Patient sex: M
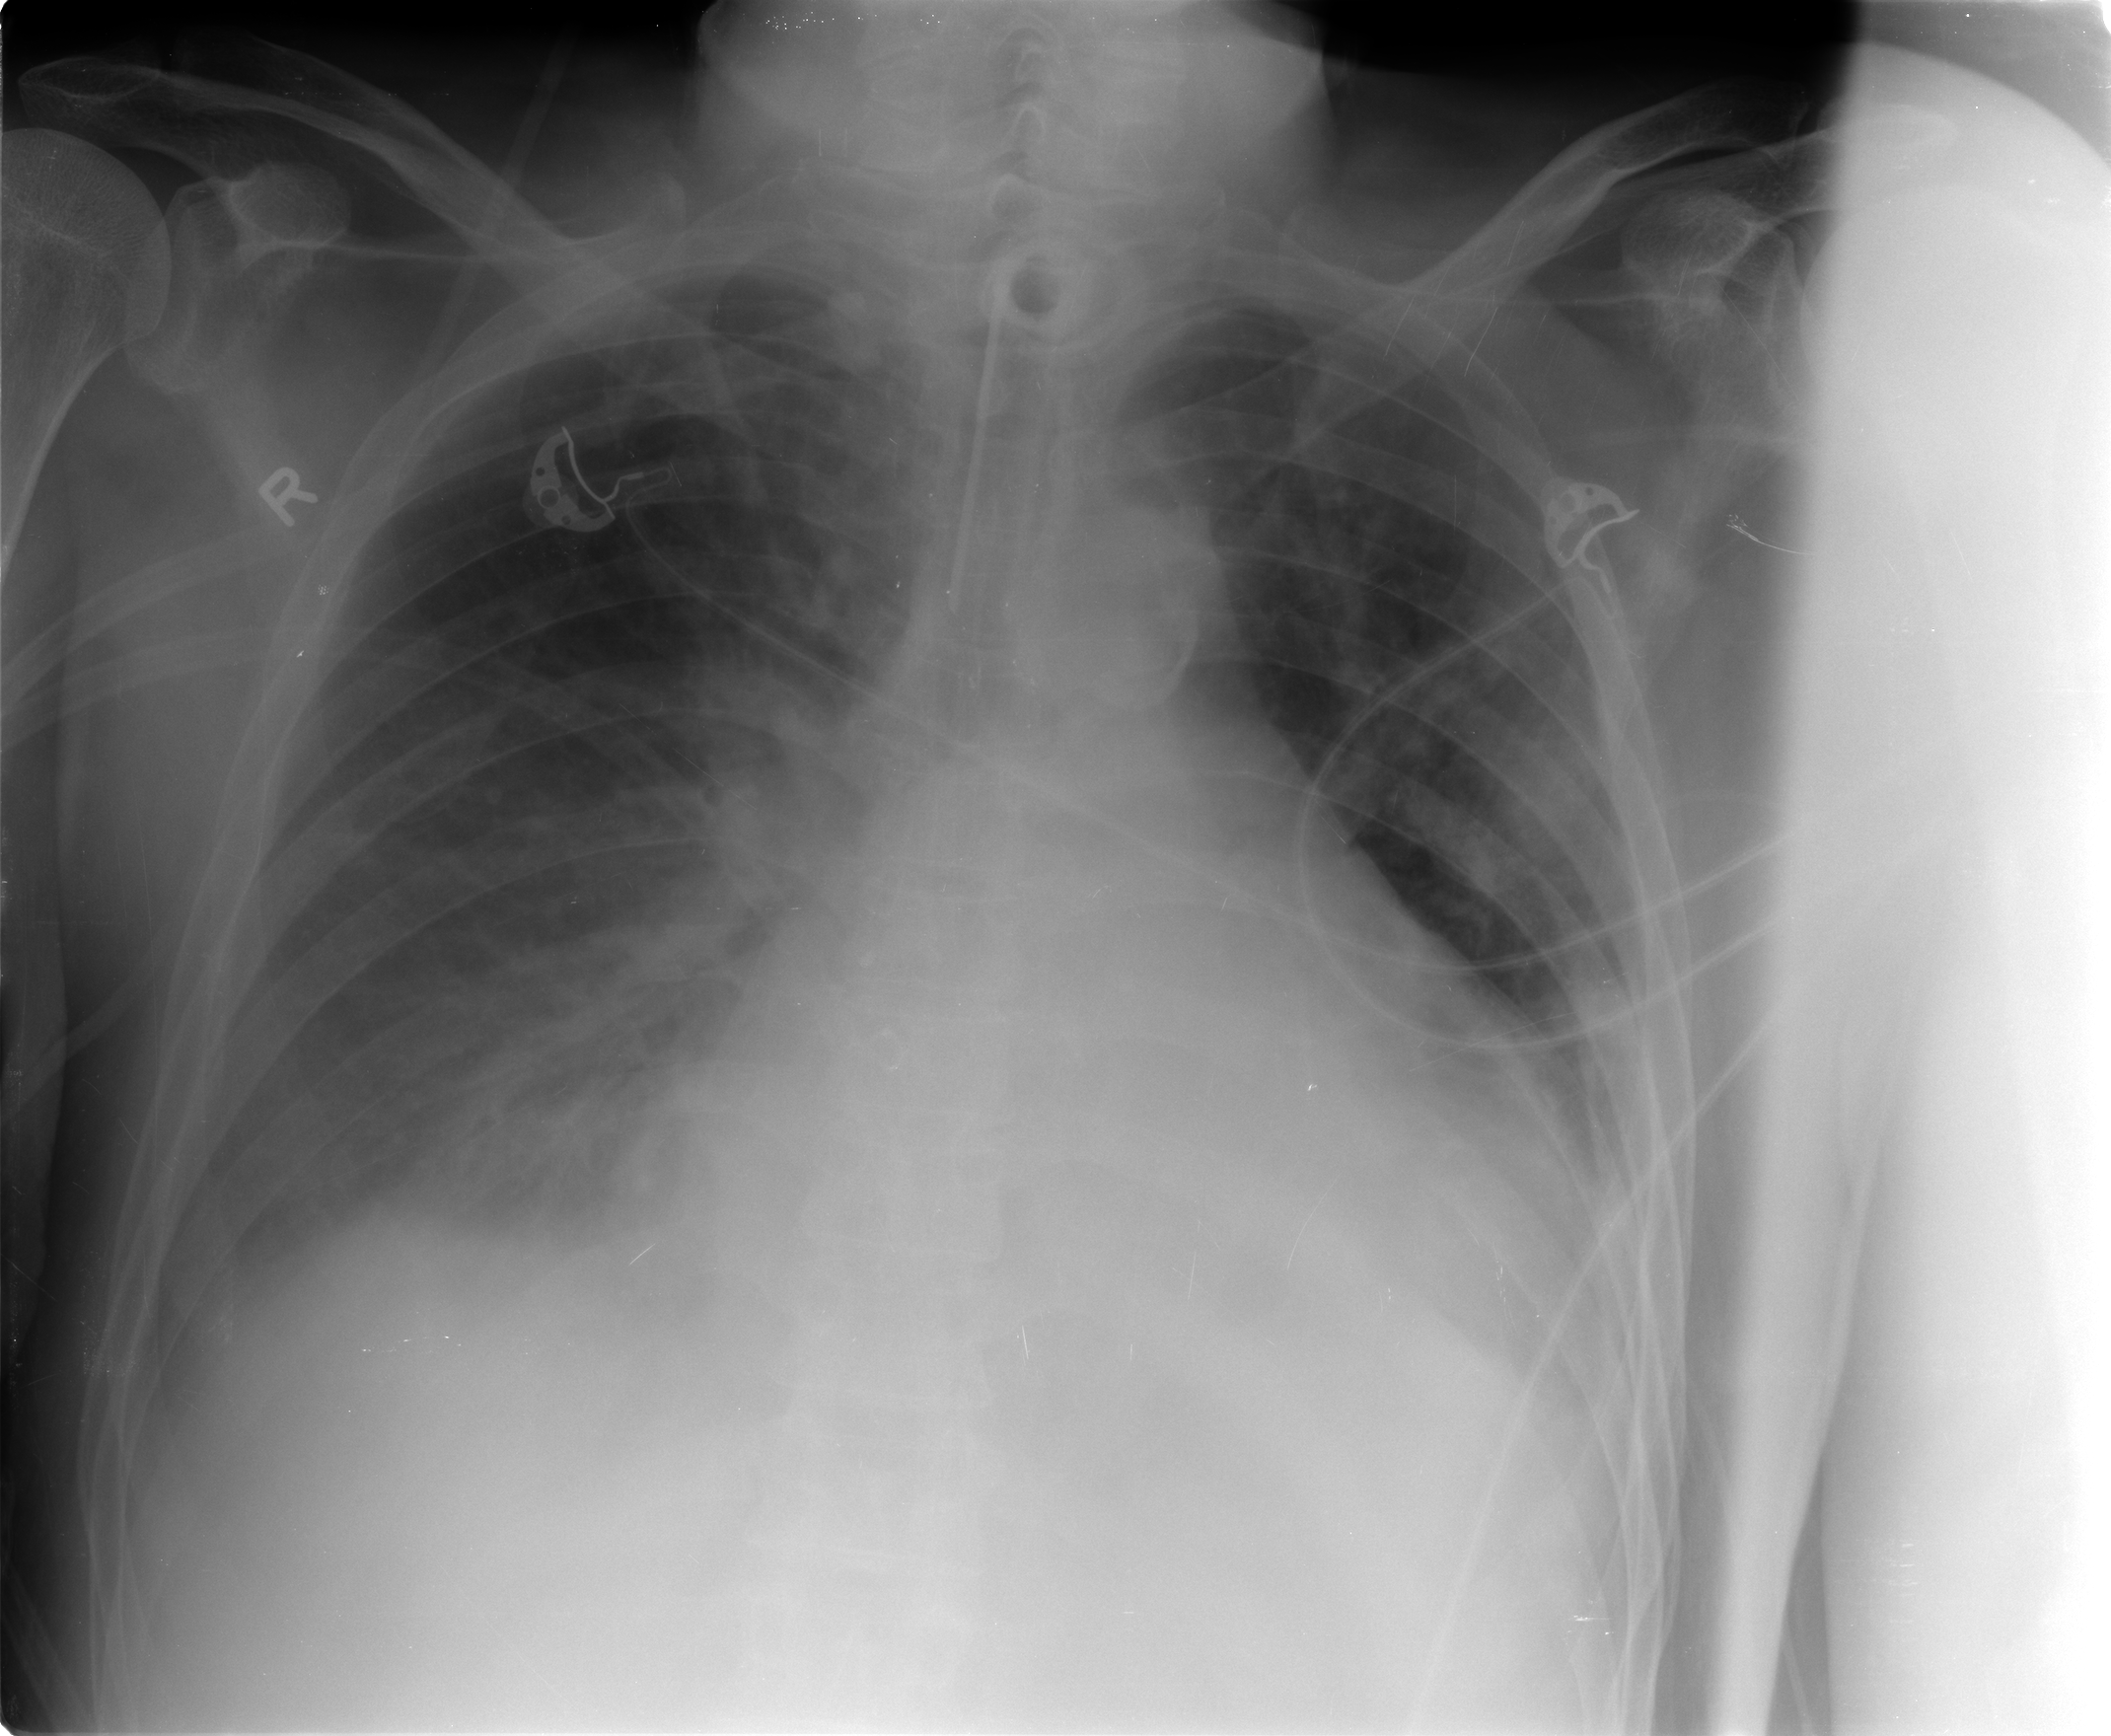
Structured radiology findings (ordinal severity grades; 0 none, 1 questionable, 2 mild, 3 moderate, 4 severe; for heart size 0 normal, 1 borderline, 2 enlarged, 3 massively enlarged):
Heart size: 2
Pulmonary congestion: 2
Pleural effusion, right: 2
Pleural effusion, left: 1
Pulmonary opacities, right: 1
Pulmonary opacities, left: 0
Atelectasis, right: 2
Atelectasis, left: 2